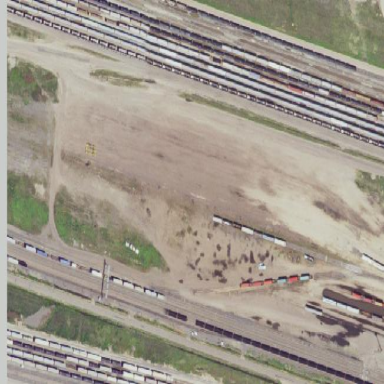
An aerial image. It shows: Railway area.